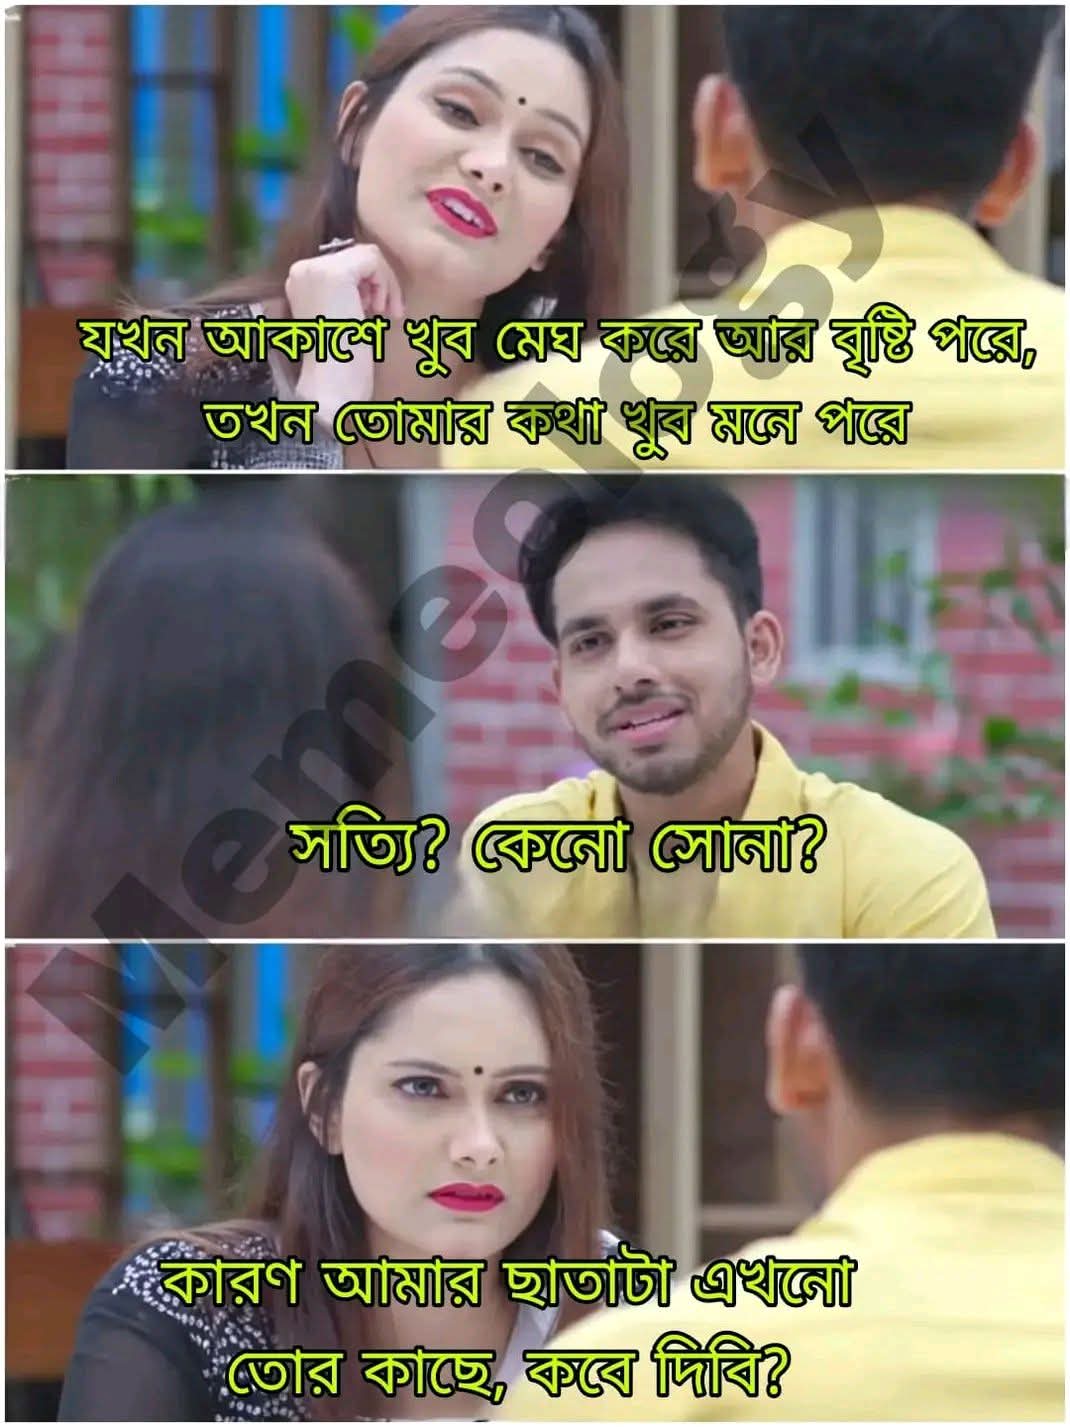
Text: যখন আকাশে খুব মেঘ করে আর বৃষ্টি পরে, তখন তোমার কথা খুব মনে পরে
সত্যি? কেনো সোনা?
কারণ আমার ছাতাটা এখনো তোর কাছে, কবে দিবি?
Label: Hate
Hate category: Personal Offence
Targeted group: Individual